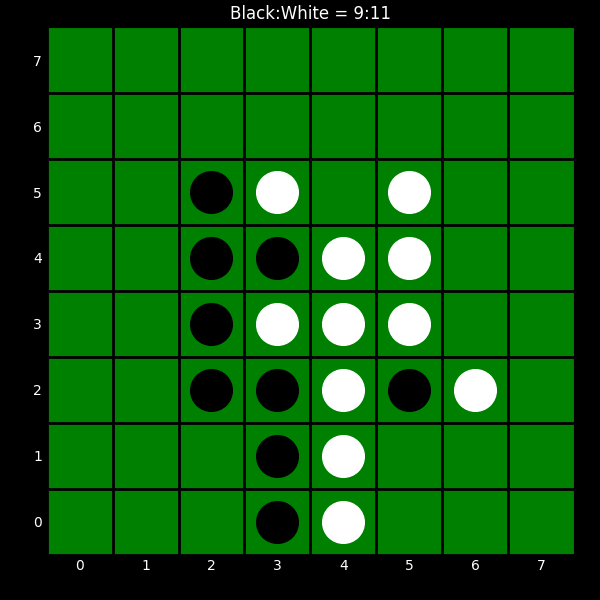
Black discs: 9
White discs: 11